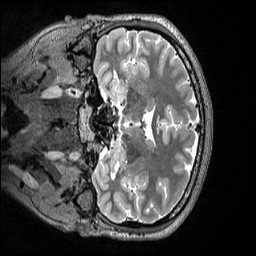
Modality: T2w
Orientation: coronal
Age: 27
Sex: female
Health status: healthy
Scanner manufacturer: siemens
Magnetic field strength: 3 T
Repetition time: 3.2 s
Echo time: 0.563 s